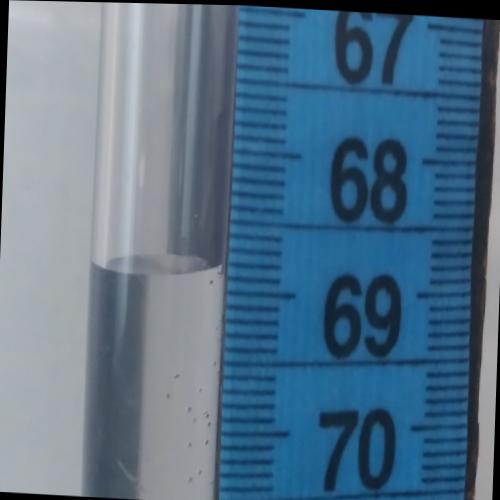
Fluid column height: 68.8 cm